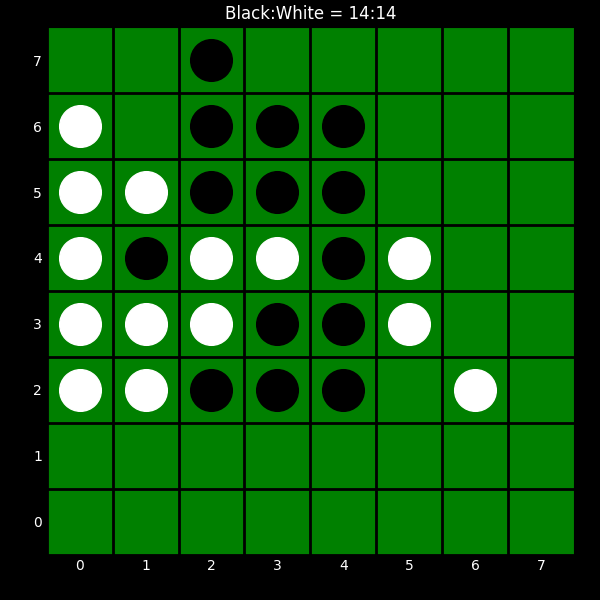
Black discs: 14
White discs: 14